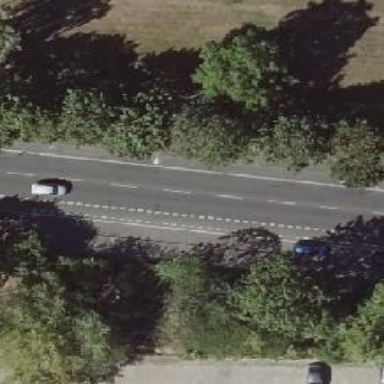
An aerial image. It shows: Tertiary road with asphalt surface. There are separate sidewalks on both sides and exclusive cycle lanes. The lanes are marked.